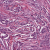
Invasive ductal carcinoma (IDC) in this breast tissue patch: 1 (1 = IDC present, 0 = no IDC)